Question: I am trying to use the jQuery Validation Plugin (<URL>.

So I wrote a custom rule and extended the error message with two buttons like this:
'''
// comes from an external file
jQuery.extend(jQuery.validator.methods, {
containsnum: function(value, element) {
return this.optional(element) || /^.*(\d).*$/.test(value);
}
});
// comes from an external file
jQuery.extend(jQuery.validator.messages, {
containsnum: "Does this address have a house number? <button id='yes' class='btn btn-mini'>yes</button> <button id='no' class='btn btn-mini'>no</button>"
});
'''
then the actual validation code
'''
$(document).ready(function() {
var xx = $('#customer-data-form').validate({
debug:true,
ignore: ":hidden",
rules: {
Anschrift: {
containsnum:true
}
}
});
/* check for house number */
$(document).on('click',"#no",function(e){
console.log('no')
e.preventDefault();
$('#Anschrift').rules( "remove", "containsnum" );
xx.element('#Anschrift');
});
$(document).on('click',"#yes",function(e){
console.log('yes')
e.preventDefault();
$('#Anschrift').focus();
});
});
'''
It works pretty well but under some circumstances the confirmation (and removal of the rule) just works on the second click on the yes/no button.
I've setup a fiddle with steps to reproduce this behavior.
<URL>
The goal is, to make the confirmation of that message work on first click under all circumstances and then I hope for a hint, how to separate the buttons from the Error message string.
I already experimented with errorPlacement etc, but didn't find a simple solution without rewriting all the functions to display the errors.
Thanks for any hint.
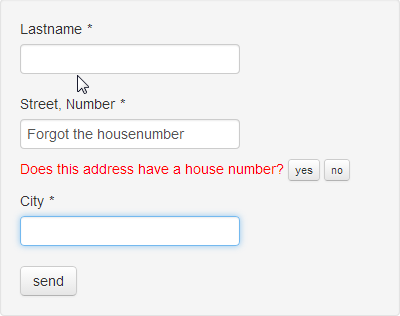
Answer: This is a problem with how 'focusout' and 'click' events interact. If you look around, you'll see that it is a very common issue that 'click' events are not triggered correctly when a 'focusout' event is also triggered on the element losing focus. Many solutions are proposed, but one that works in your case is changing your '$.on' handlers to key on 'mousedown' instead of 'click', like so:
'''
$('#customer-data-form').on('mousedown',"#no",function(e){
console.log('no')
e.preventDefault();
$('#Anschrift').rules( "remove", "containsnum" );
xx.element('#Anschrift');
});
$('#customer-data-form').on('mousedown',"#yes",function(e){
console.log('yes')
e.preventDefault();
$('#Anschrift').focus();
});
'''
Working here:
<URL>